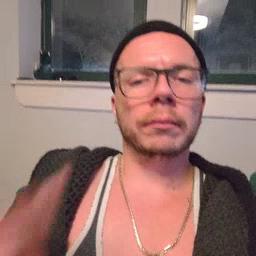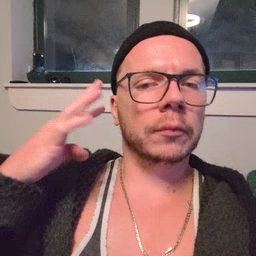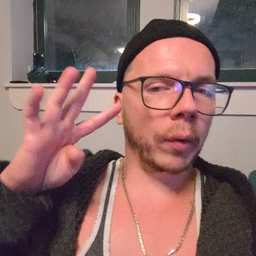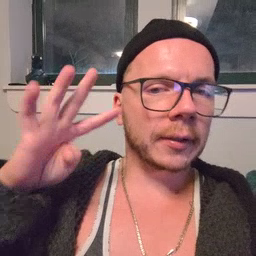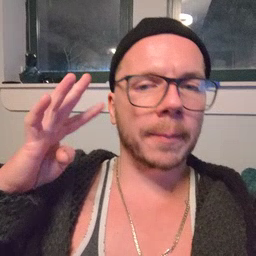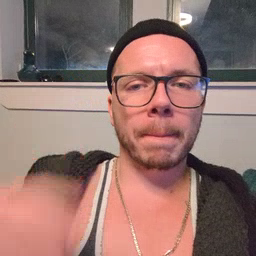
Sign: noisy